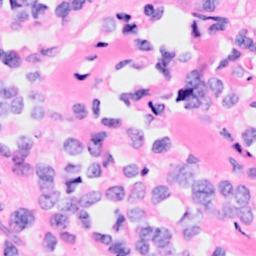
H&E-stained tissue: Breast